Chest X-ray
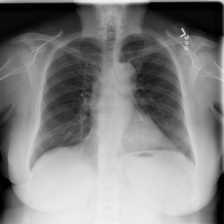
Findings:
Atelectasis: negative
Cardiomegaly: negative
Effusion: negative
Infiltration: negative
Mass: negative
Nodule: negative
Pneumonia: negative
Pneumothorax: negative
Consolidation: negative
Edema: negative
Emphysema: negative
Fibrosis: negative
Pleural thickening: negative
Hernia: negative